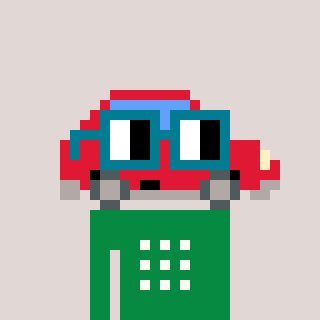
a pixel art character with square dark green glasses, a car-shaped head and a green-colored body on a warm background